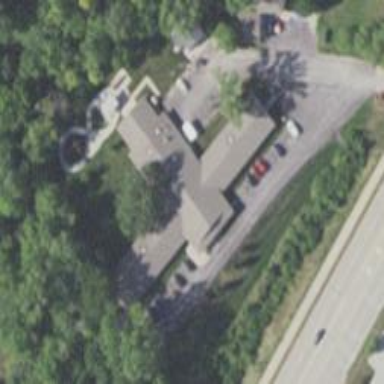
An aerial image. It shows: Nursing home.